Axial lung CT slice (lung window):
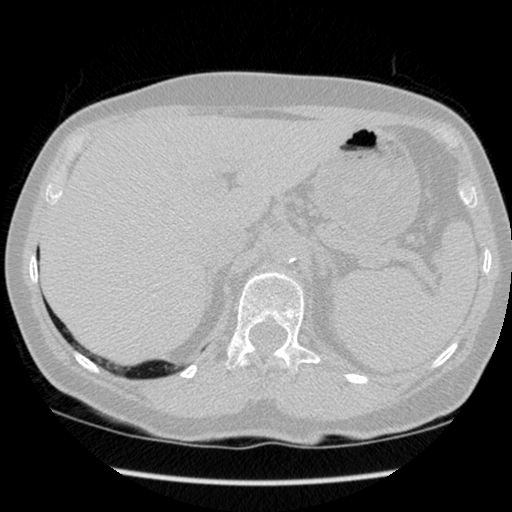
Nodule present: no